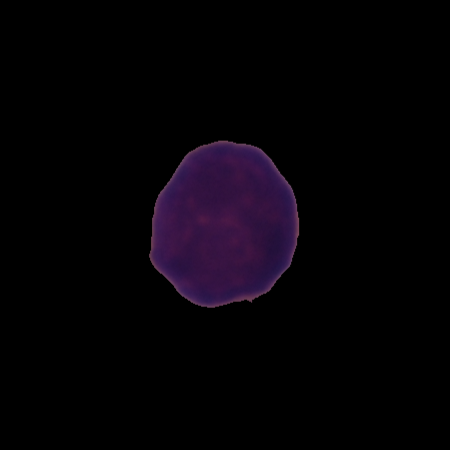
Label: healthy